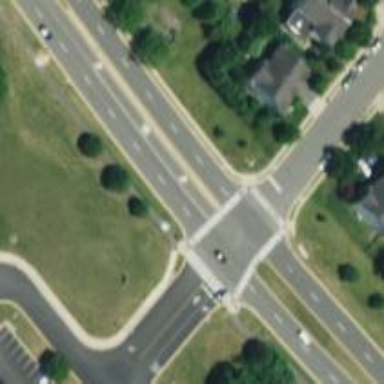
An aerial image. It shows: Uncontrolled zebra crossing on the road.